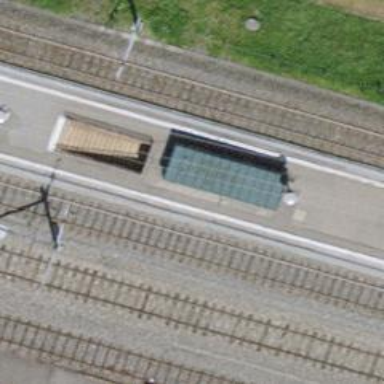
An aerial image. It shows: Railway stop with public transport stop position.